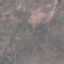
Land use / land cover class: HerbaceousVegetation